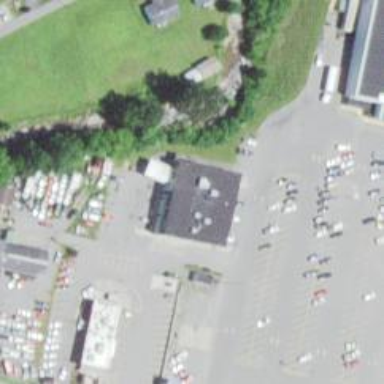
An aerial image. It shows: Post office.